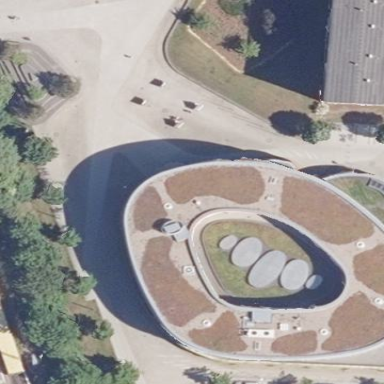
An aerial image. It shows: Public government townhall building.